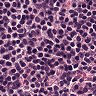
Metastatic tissue present: no